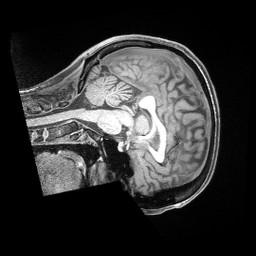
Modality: T1w
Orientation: sagittal
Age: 42
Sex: female
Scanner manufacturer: siemens
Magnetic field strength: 3 T
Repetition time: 2 s
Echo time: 0.00211 s